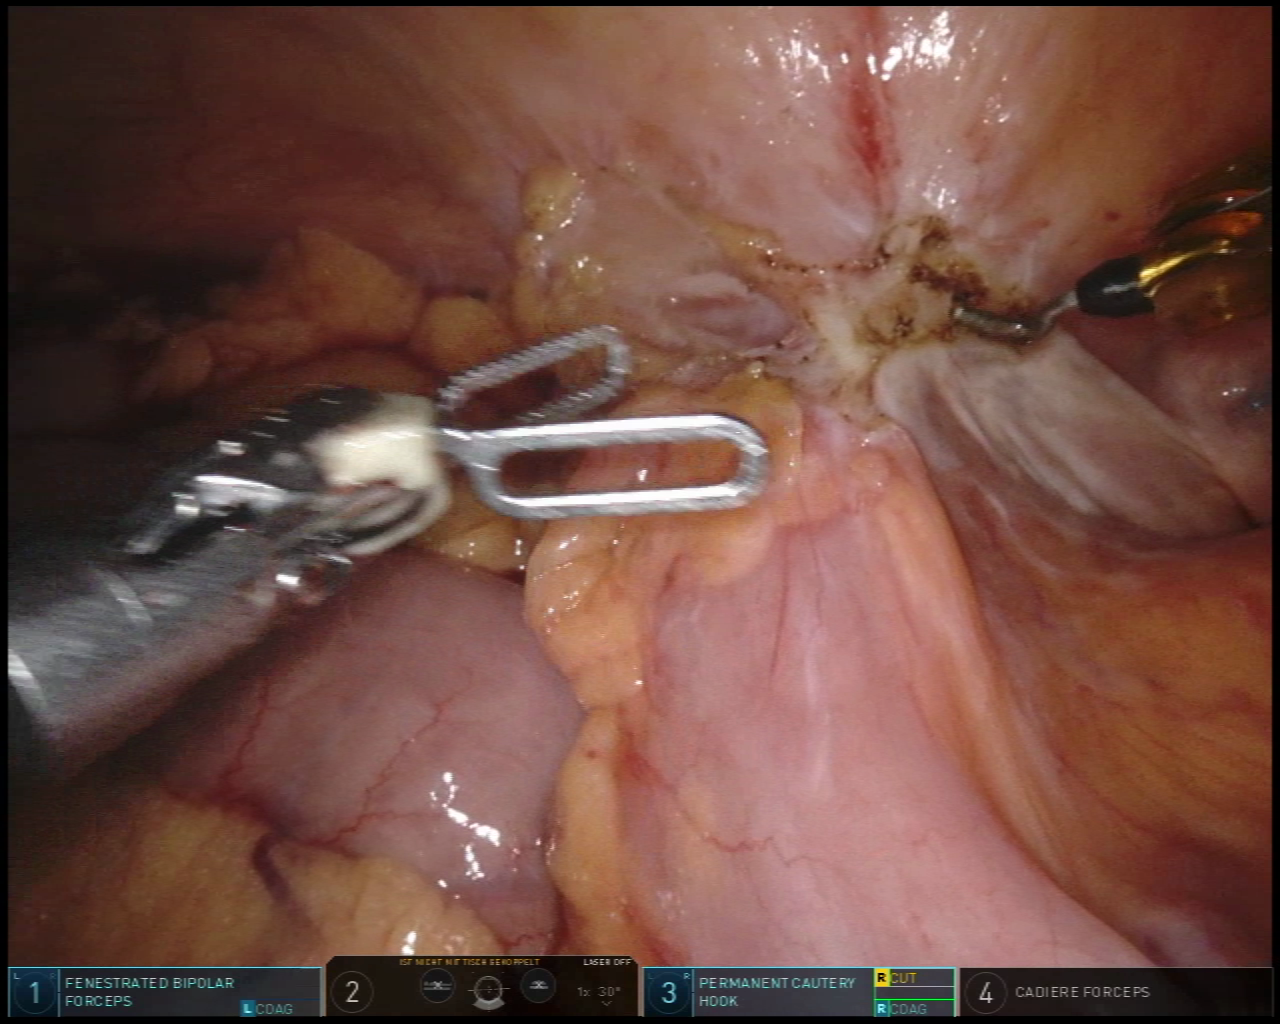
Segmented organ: colon
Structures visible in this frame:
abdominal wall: yes
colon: yes
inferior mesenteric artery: no
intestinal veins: no
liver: no
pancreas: no
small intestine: yes
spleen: no
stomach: no
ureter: no
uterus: no
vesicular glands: no